变式 4-1. 已知平面向量 \(\vec{a},\vec{b},\vec{c},\vec{e}\) 满足 \(|\vec{a}|=4,|\vec{e}|=1,|\vec{b}-\vec{a}|=1,\langle\vec{a},\vec{e}\rangle=\frac{2\pi}{3}\)，且对任意的实数 \(t\)，均有 \(|\vec{c}-t\vec{e}| \ge |\vec{c}-2\vec{e}|\)，则 \(|\vec{c}-\vec{b}|\) 的最小值为 \underline{\quad\quad\quad}。
【解答】
【答案】\(\boldsymbol{3}\)

【分析】利用向量的坐标运算，再用数形结合思想求出最小值。

【详解】
如图，建立直角坐标系，记 \(\overrightarrow{OA}=\vec{a},\overrightarrow{OE}=\vec{e}\)，

因为 \(|\vec{a}|=4,|\vec{e}|=1,\langle\vec{a},\vec{e}\rangle=\frac{2\pi}{3}\)，所以点 \(A(4,0)\)，\(E\left(-\frac{1}{2},\frac{\sqrt{3}}{2}\right)\)，

作 \(\overrightarrow{OB}=\vec{b}\)，设其坐标为 \(\vec{b}=(x,y)\)，因为 \(\overrightarrow{AB}=|\overrightarrow{OB}-\overrightarrow{OA}|=|\vec{b}-\vec{a}|=1\)，
所以点 \(B\) 在以点 \(A\) 为圆心，1 为半径的圆上，即 \((x-4)^2+y^2=1\)，

因为对任意的实数 \(t\)，均有 \(|\vec{c}-t\vec{e}| \ge |\vec{c}-2\vec{e}|\)，

所以 \(|\vec{c}-t\vec{e}|^2 \ge |\vec{c}-2\vec{e}|^2 \Rightarrow t^2 - 2\vec{c}\cdot\vec{e}\,t + 4\vec{c}\cdot\vec{e} - 4 \ge 0\)，

由于上式对任意的实数 \(t\) 的一元二次不等式恒成立，

则 \(\Delta = (-2\vec{c}\cdot\vec{e})^2 - 16\vec{c}\cdot\vec{e} + 16 \le 0 \Rightarrow (\vec{c}\cdot\vec{e} - 2)^2 \le 0\)，即 \(\vec{c}\cdot\vec{e} - 2 = 0\)，

设 \(\overrightarrow{OC}=\vec{c}\)，又设 \(\vec{c}=(x',y')\)，则 \(\vec{c}\cdot\vec{e}=(x',y')\cdot\left(-\frac{1}{2},\frac{\sqrt{3}}{2}\right)=-\frac{1}{2}x'+\frac{\sqrt{3}}{2}y'=2\)，

整理得：\(x'-\sqrt{3}y'+4=0\)，所以可知点 \(C\) 在直线 \(x'-\sqrt{3}y'+4=0\) 上，

又因为点 \(B\) 在以点 \(A\) 为圆心，1 为半径的圆上，且 \(|\vec{c}-\vec{b}|=|\overrightarrow{OC}-\overrightarrow{OB}|=|\overrightarrow{BC}|\)，

所以可以把 \(|\vec{c}-\vec{b}|\) 看成两动点 \(B\) 和 \(C\) 的距离，

显然距离最小值为圆心 \(A\) 到直线 \(x'-\sqrt{3}y'+4=0\) 的距离减去半径 1，

而点 \(A\) 到直线 \(x'-\sqrt{3}y'+4=0\) 的距离 \(d=\frac{|4-0+4|}{\sqrt{1+3}}=4\)，

所以 \(|\overrightarrow{BC}| \ge d-1=4-1=3\)，即 \(|\vec{c}-\vec{b}|\) 的最小值为 3，

故答案为：\({3}\)。

【点睛】关键点点睛：确定 \(B\)，\(C\) 点轨迹解决问题的关键。
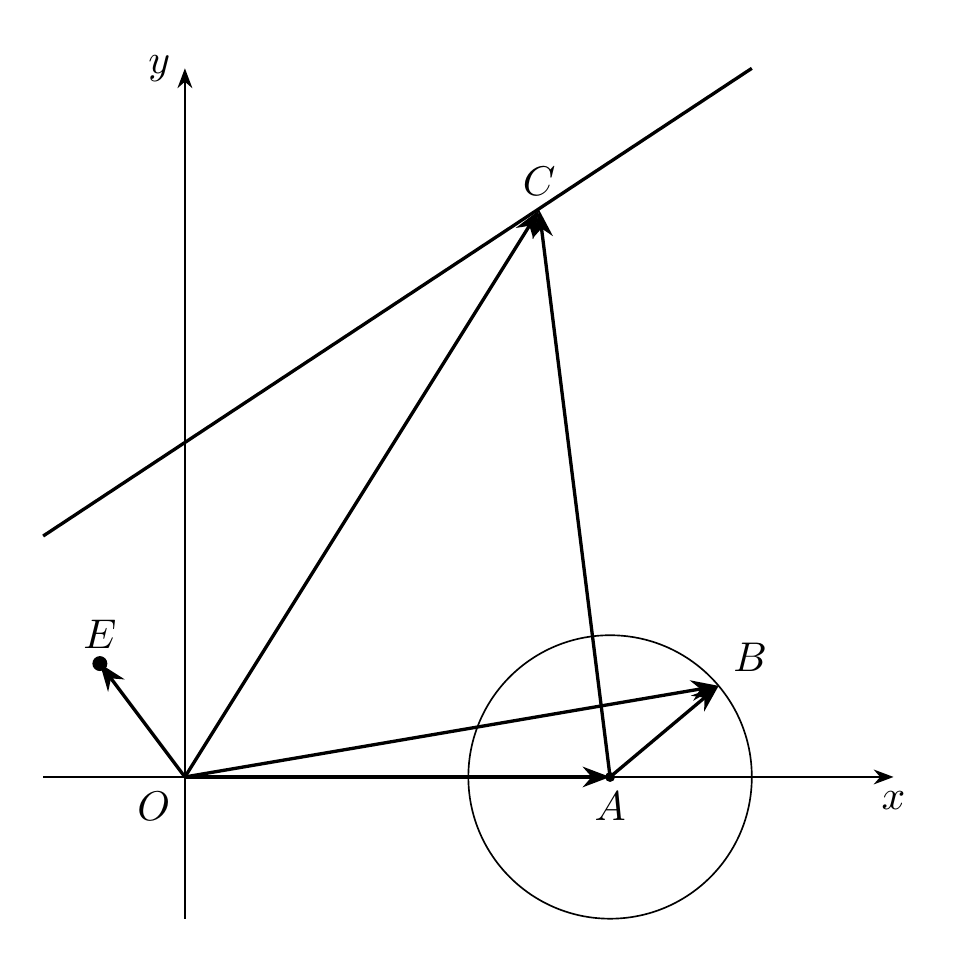